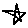
Label: star